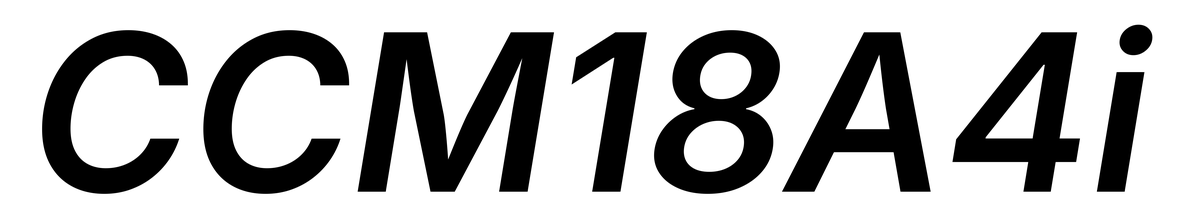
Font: Inter-Italic_SemiBold_Italic